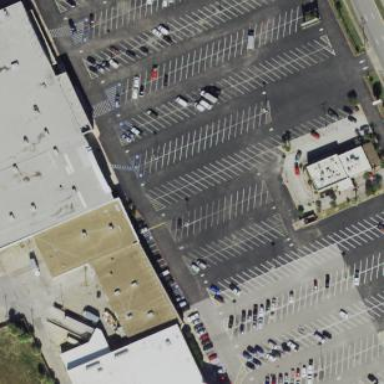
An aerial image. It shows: Retail area.